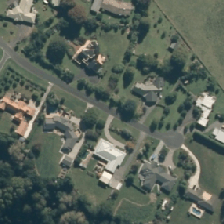
Land cover: urban_build_up